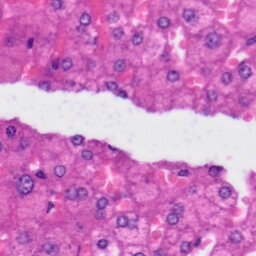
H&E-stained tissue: Liver